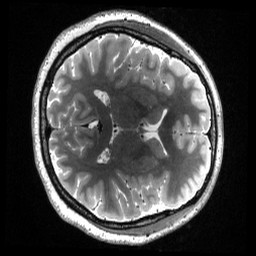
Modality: T2w
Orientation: axial
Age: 25
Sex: female
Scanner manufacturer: siemens
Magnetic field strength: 3 T
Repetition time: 3.2 s
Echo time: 0.563 s